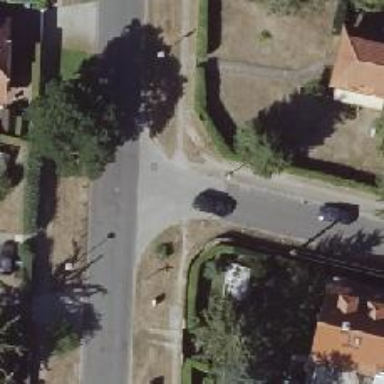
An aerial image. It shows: Residential road.